Interaction volume radius: 10 \u00c5
Interaction volume height: 35 \u00c5
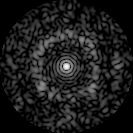
Disorder parameter: 0.7488